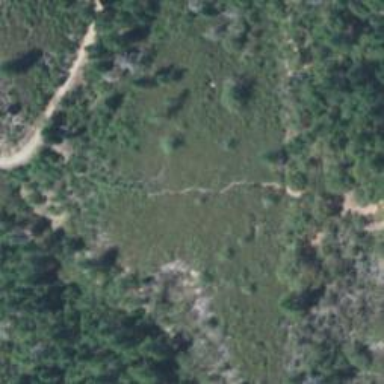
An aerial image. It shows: Path.